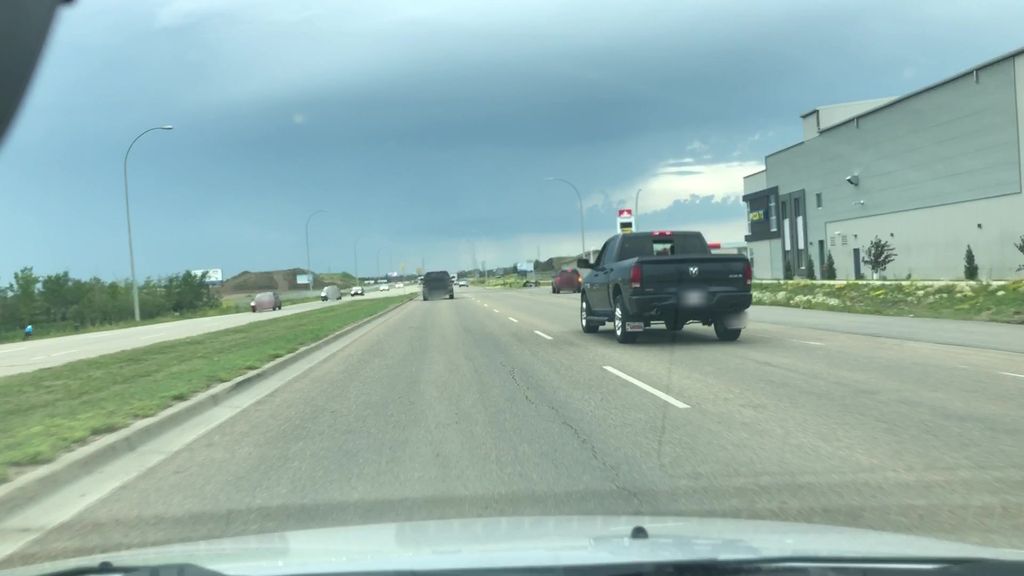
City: edmonton